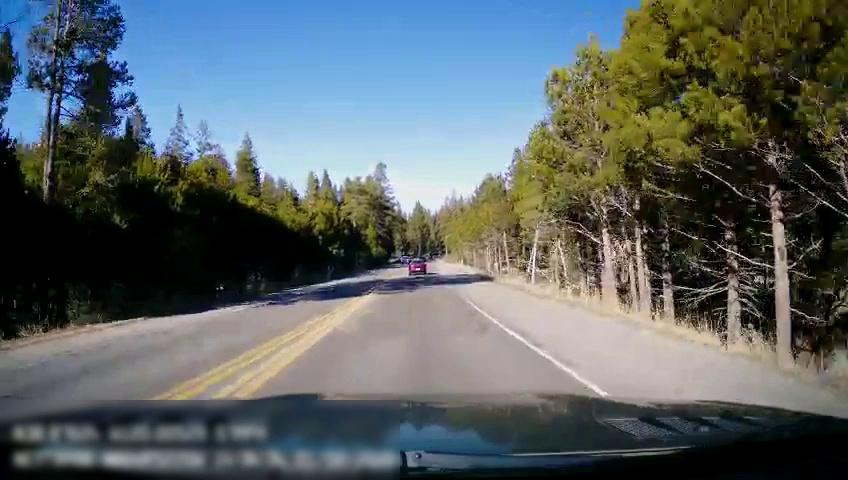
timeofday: Day
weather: Sunny
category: Drivable Space
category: Vehicles | Car
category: Lanes | Current Lane
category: Lanes | Current Lane
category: Lanes | Opposite Lane